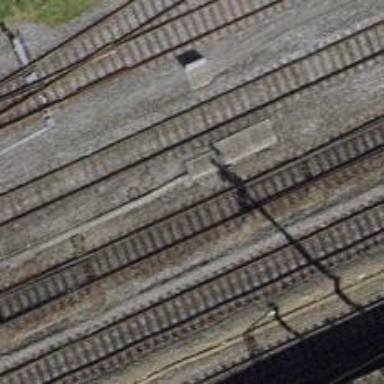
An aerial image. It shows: Railway switch.